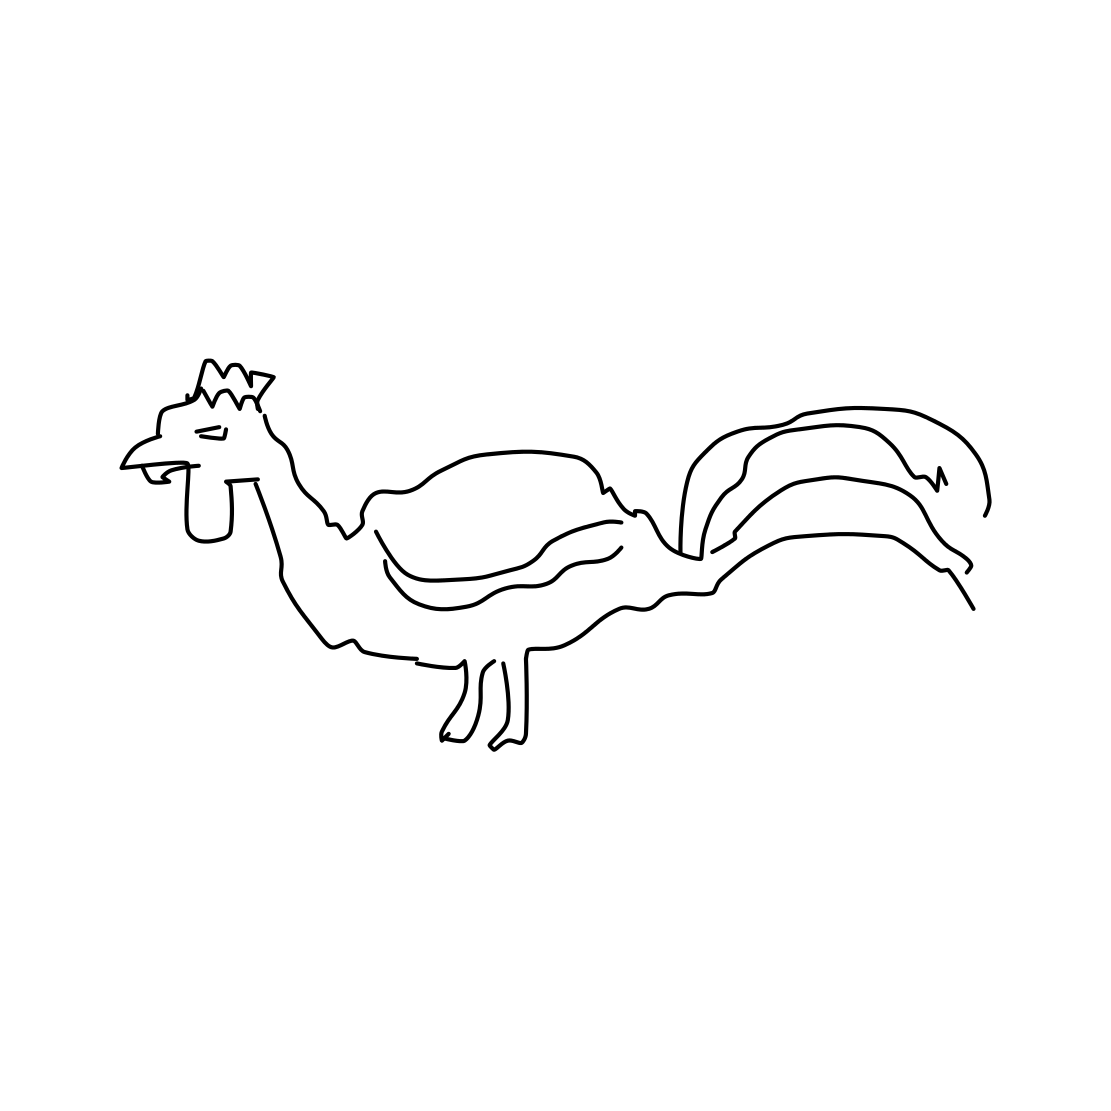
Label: rooster